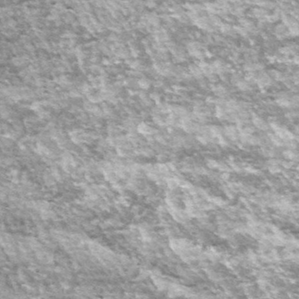
Label: frost